Question: I want to format dates and times in the form of "5 hours before", just like the Calendar app does. And I also want the fomatted string be localized for many languages.

There is a new API called 'RelativeDateTimeFormatter' introduced in iOS 13. However, this API can only produce localized string like "2 hours ago" and "in 2 hours". This is not suitable for my purpose.
I wonder if there is an API that provides the functionality I'm looking for.
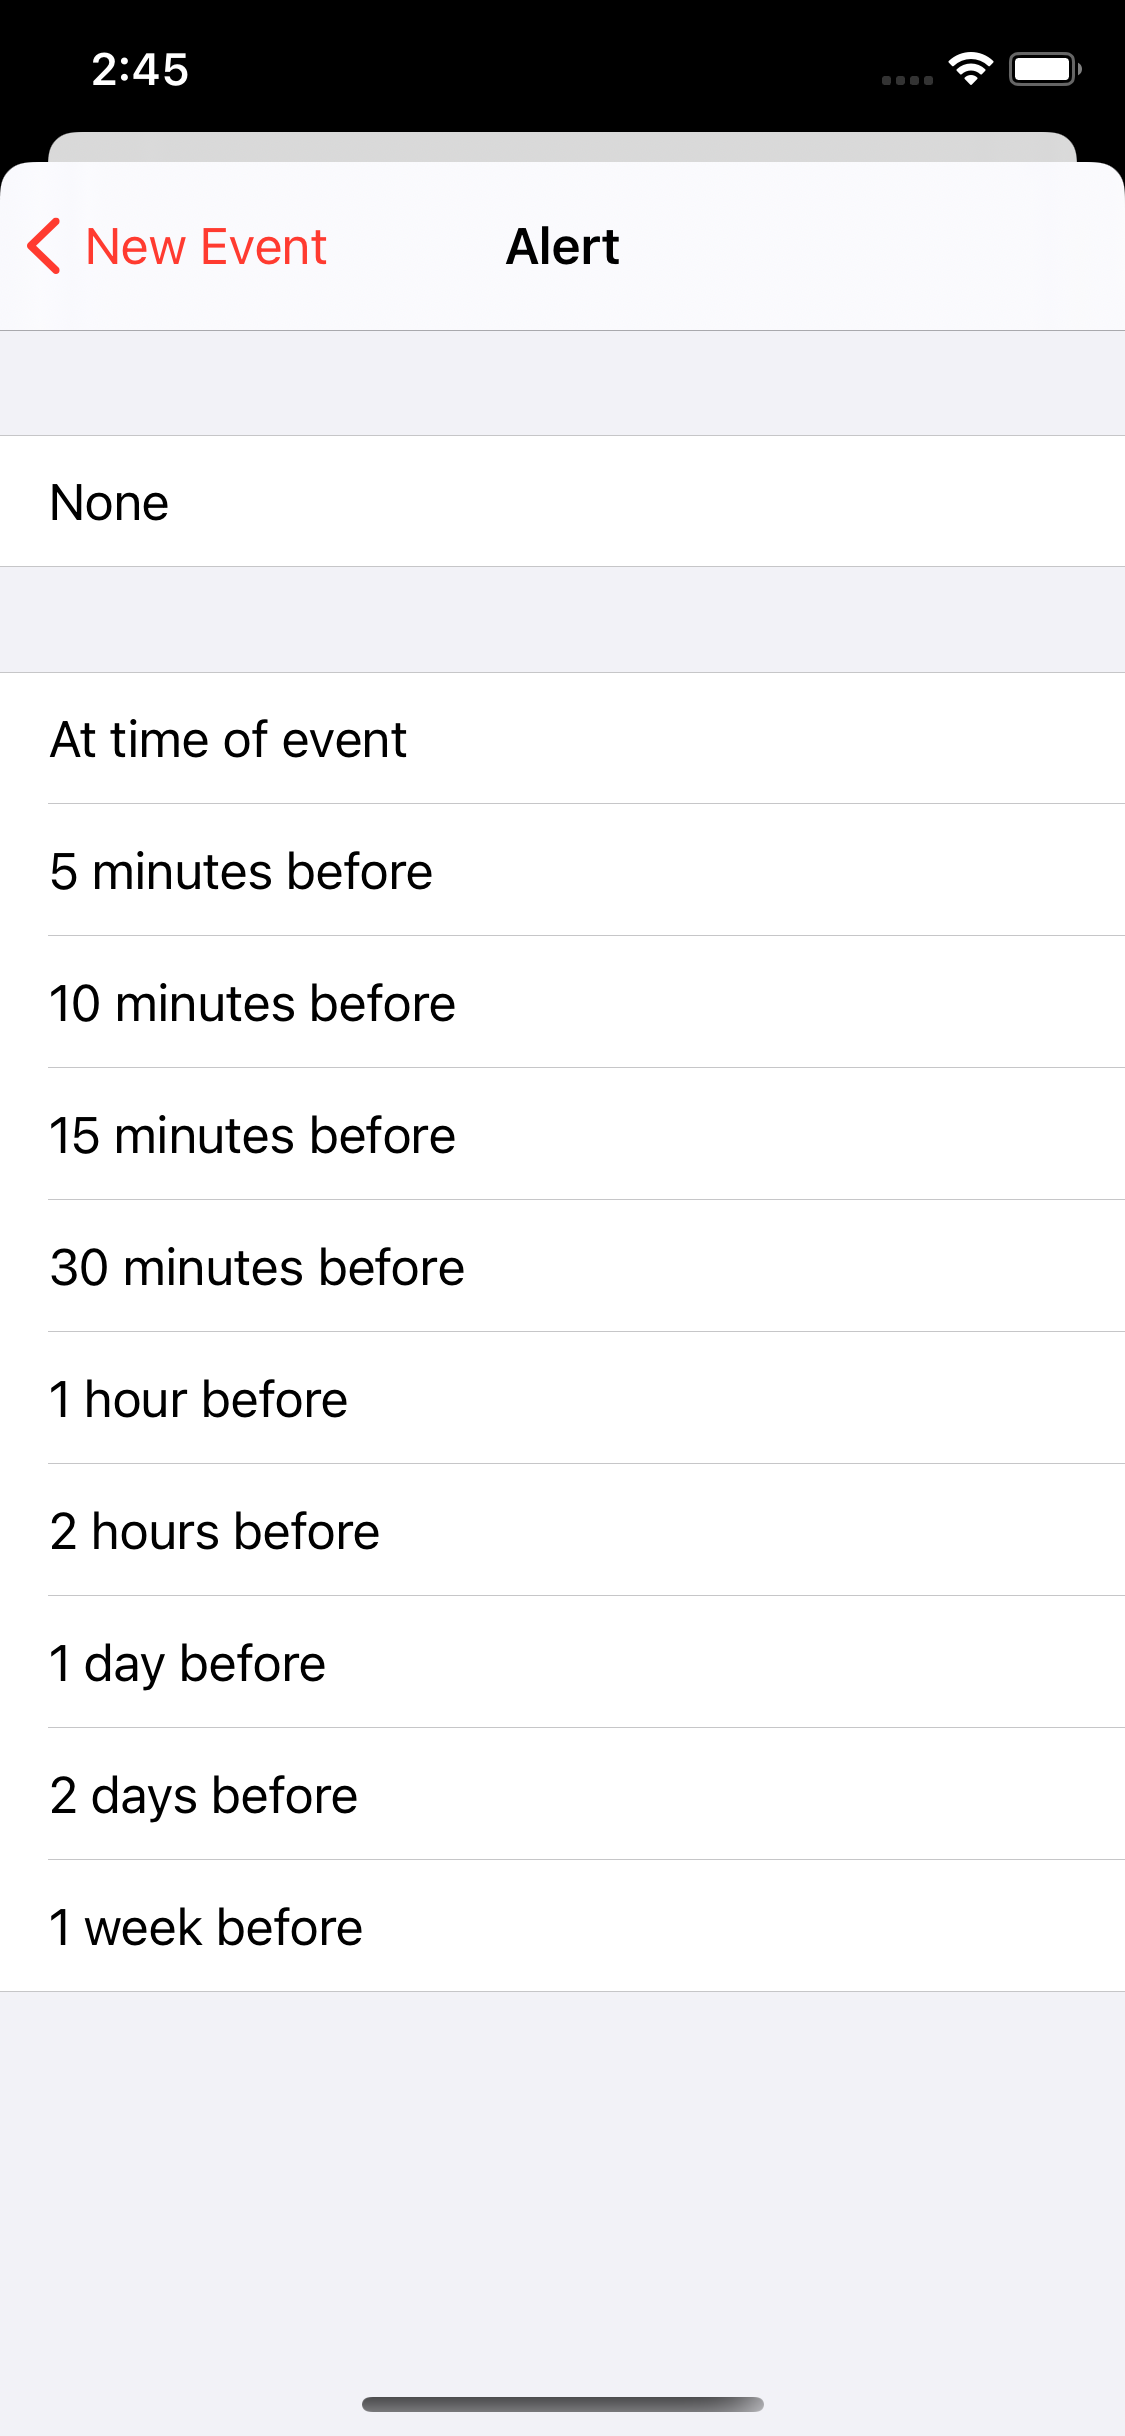
Answer: If you are interested how Apple does it, the localization is available in EventKitUI framework.
'''
import EventKitUI
...
let bundle = EventKitUIBundle()!
// access the string that adds "before" information to an interval
let beforeKey = bundle.localizedString(forKey: "%@ before", value: nil, table: nil)
// access the string that localizes some interval (days, in this case)
let intervalKey = bundle.localizedString(forKey: "interval_days_long", value: nil, table: nil)
// use the strings with a value
print(String(format: beforeKey, String(format: intervalKey, 1))) // 1 day before
print(String(format: beforeKey, String(format: intervalKey, 3))) // 3 days before
'''
The localization dictionary contains proper pluralization for number values 1-9.
You can do exactly the same. I don't recommend using Apple's localization strings since these are not documented.